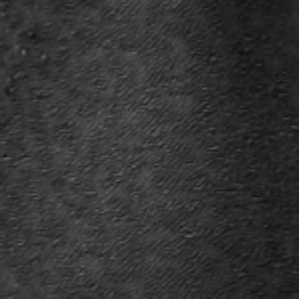
Label: frost